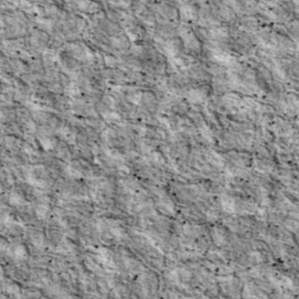
Label: non_frost